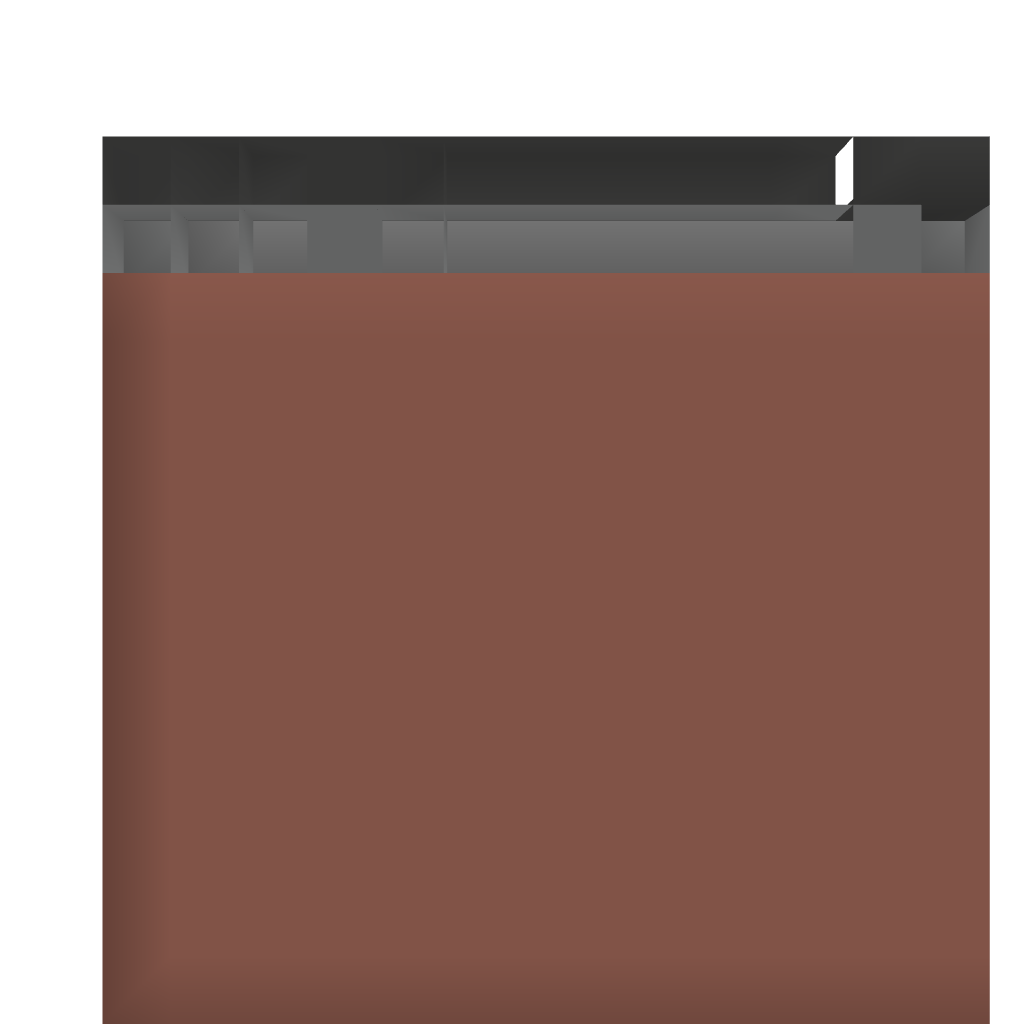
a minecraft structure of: Future Gadget Laboratory - Steins;Gate Store Apartment Rent Building